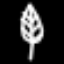
Label: leaf